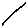
Label: line